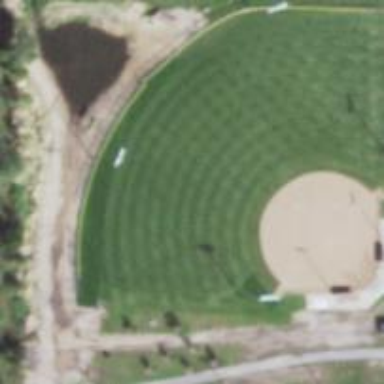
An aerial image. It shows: Baseball pitch for leisure land activities.